Question: My app runs in Instruments taking up approximately 700 KB of Live Bytes on average while running. However, every time it loads a new full-screen image, the memory allocations jump about 10 MB for a second, and then recover to the normal 700 KB level.
This is okay at the beginning, but once it has happened a few times I receive memory warnings and the app quits, even though the total Live Bytes stabilises well under the 1 MB mark.
I have created a test project to see why this is happening. It is a Single View Application with only the following code in the View Controller:
'''
- (void)viewDidLoad
{
[super viewDidLoad];
NSString *imgFile = [[NSBundle mainBundle] pathForResource:@"00-bg" ofType:@"png"];
UIImage *img = [[UIImage alloc] initWithContentsOfFile:imgFile];
UIImageView *backgroundImageView = [[UIImageView alloc] initWithImage:img];
[img release];
[self.view addSubview:backgroundImageView];
[backgroundImageView release];
}
'''
The output from Instruments (Leaks) looks like this:

I have tried both ARC and non-ARC, and the only difference is the length of the spike (ARC seems to hold onto the memory for longer).
I have also tried both 'UIImage imageNamed:' and 'initWithContentsOfFile:' but the results are the same.
Why is this spike happening? And is there anything I can do to avoid it?
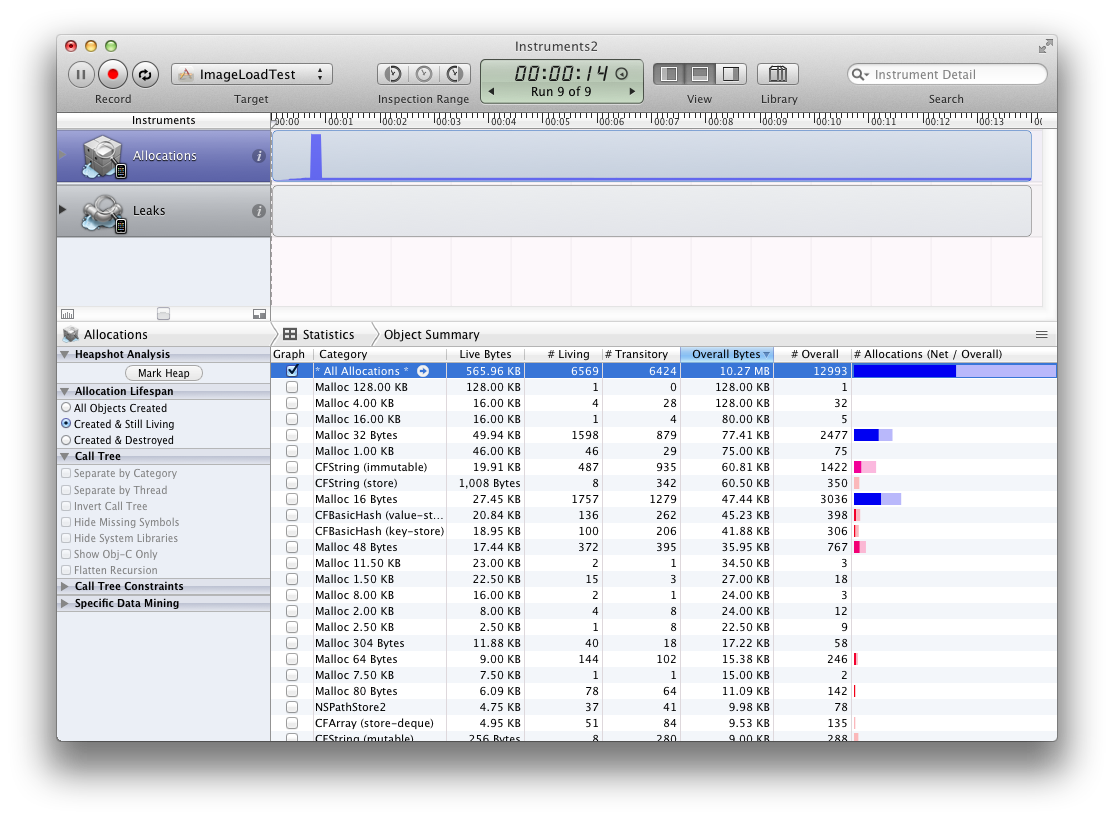
Answer: To display them on screen, iOS has to uncompress your images and that's where your spike comes from.
2048 * 1536 = <PHONE> pixels. At 4 bytes per pixel that is 12 MB.